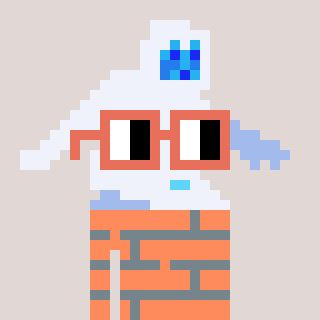
a pixel art character with square orange glasses, a yeti-shaped head and a peachy-colored body on a warm background